Interaction volume radius: 10 \u00c5
Interaction volume height: 25 \u00c5
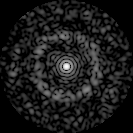
Disorder parameter: 0.846